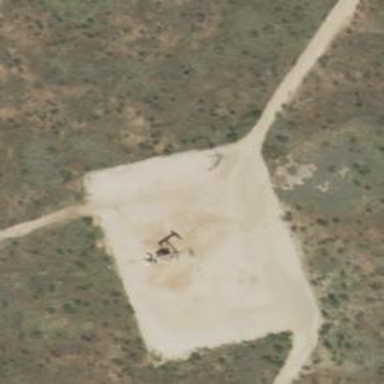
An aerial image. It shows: Petroleum well.